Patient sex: F
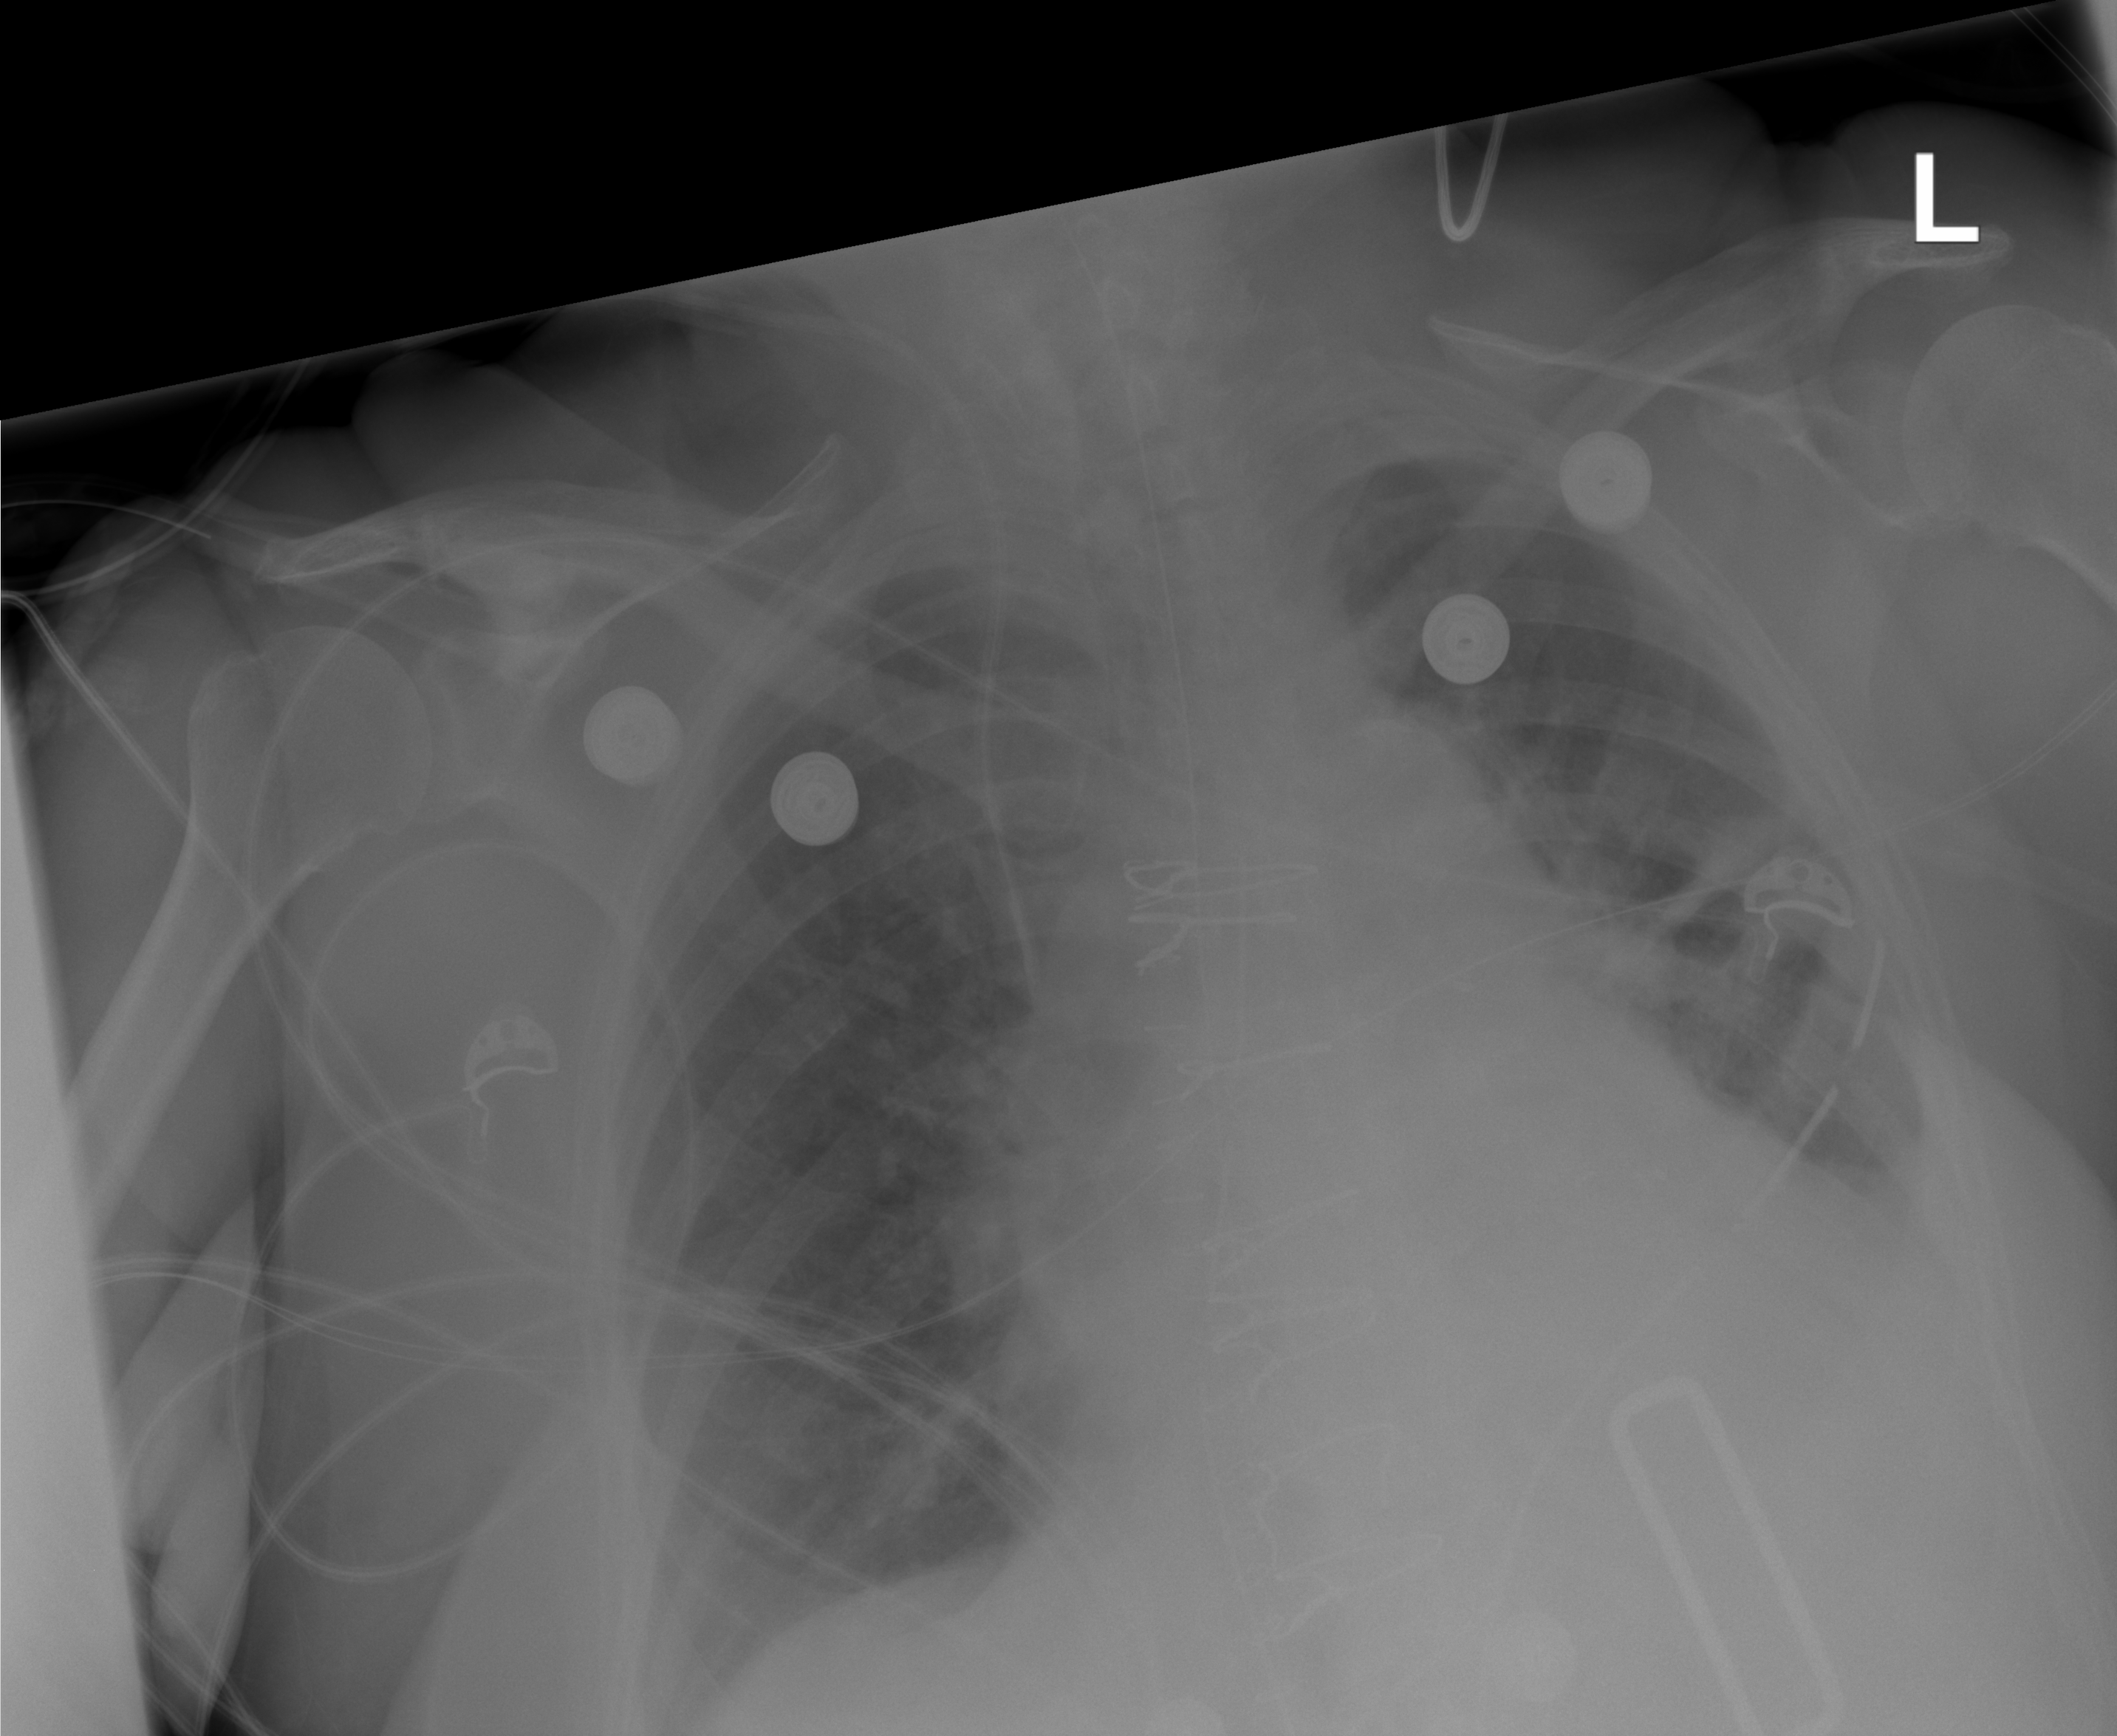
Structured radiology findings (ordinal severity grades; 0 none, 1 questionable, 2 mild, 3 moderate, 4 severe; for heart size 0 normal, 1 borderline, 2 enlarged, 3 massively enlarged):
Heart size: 2
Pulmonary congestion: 2
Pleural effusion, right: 0
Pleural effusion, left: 0
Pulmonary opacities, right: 0
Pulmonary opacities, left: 2
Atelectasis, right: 0
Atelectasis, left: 2